八年级 · 度量几何学
如图, $\triangle A B C$ 中, $A B=A C, \angle A=40^{\circ}$, 则 $\angle A C D$ 的度数为 ( )

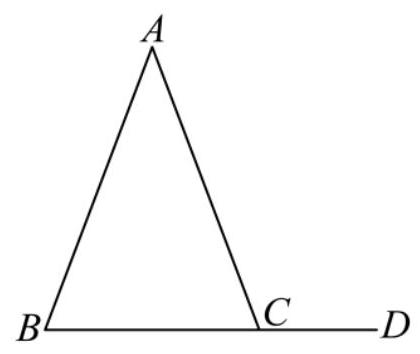
A. $70^{\circ}$
B. $100^{\circ}$
C. $110^{\circ}$
D. $140^{\circ}$
答案: C